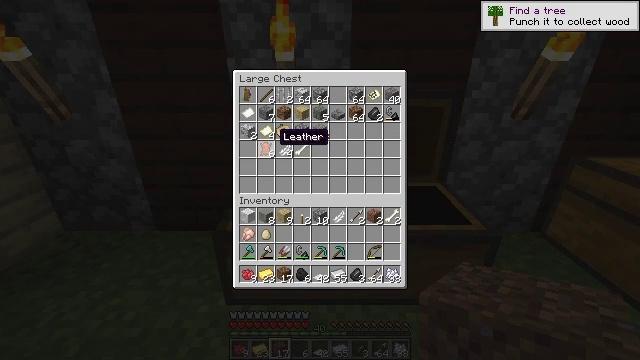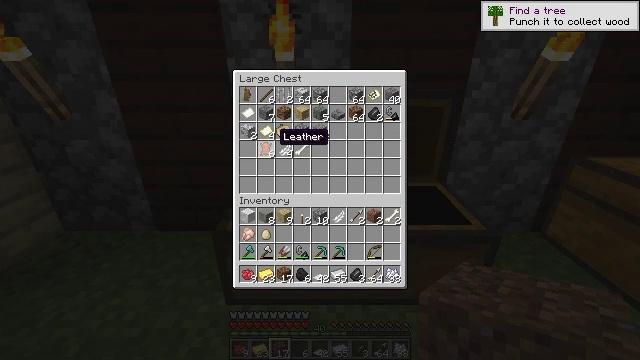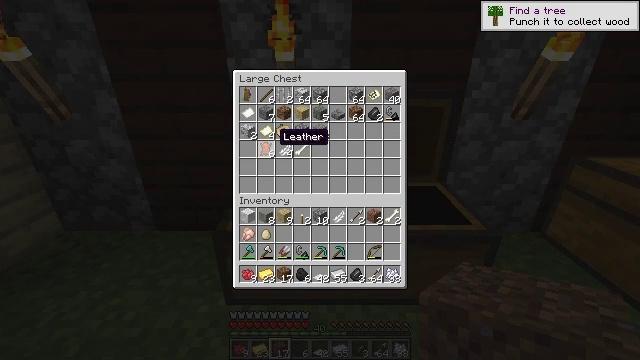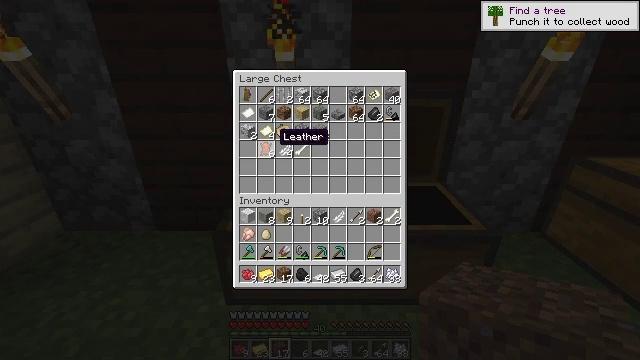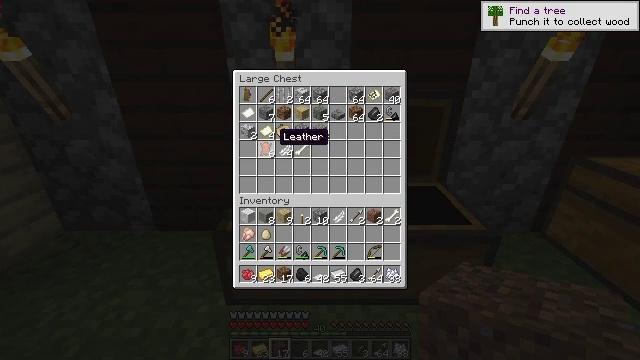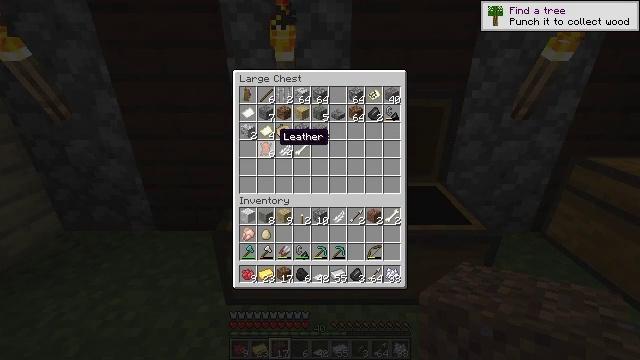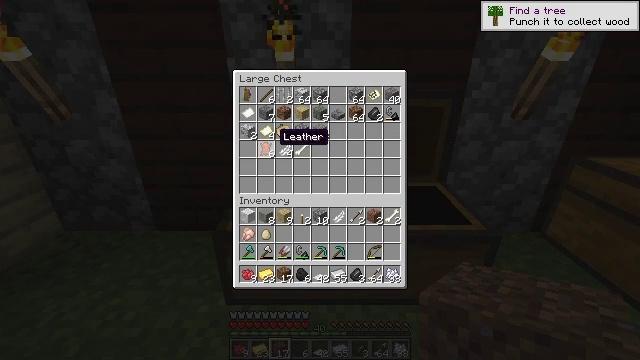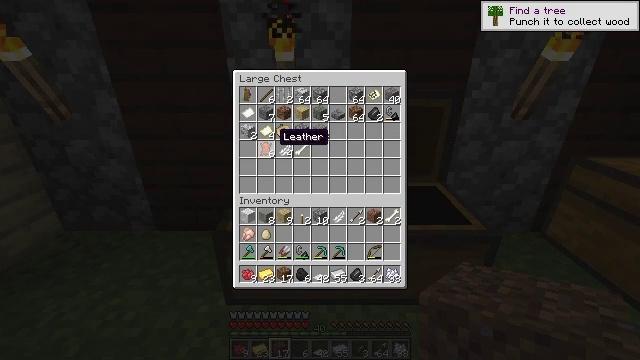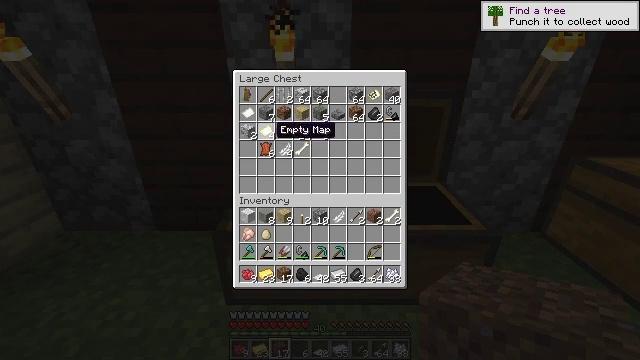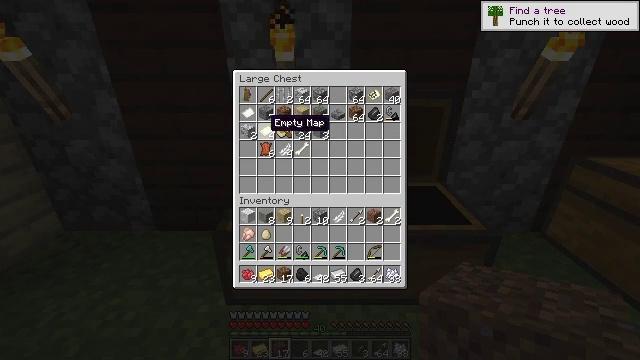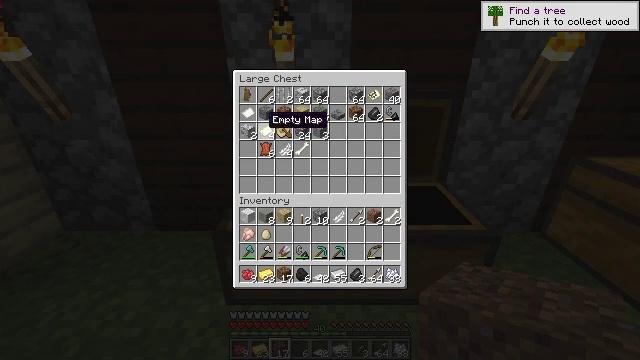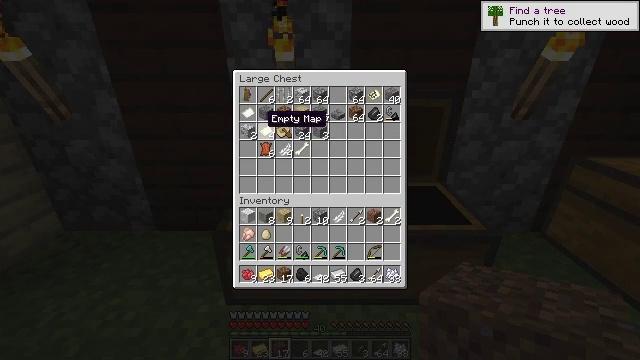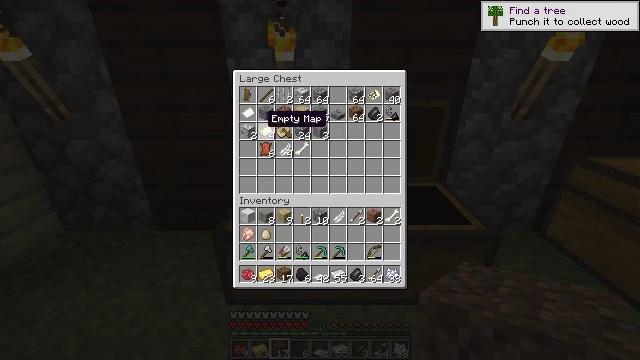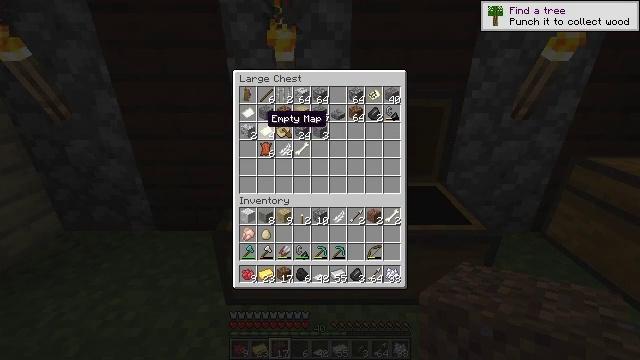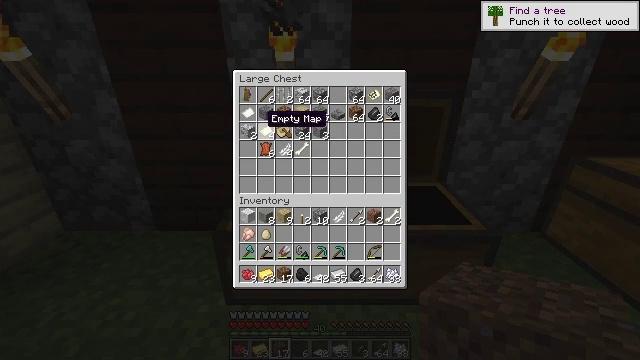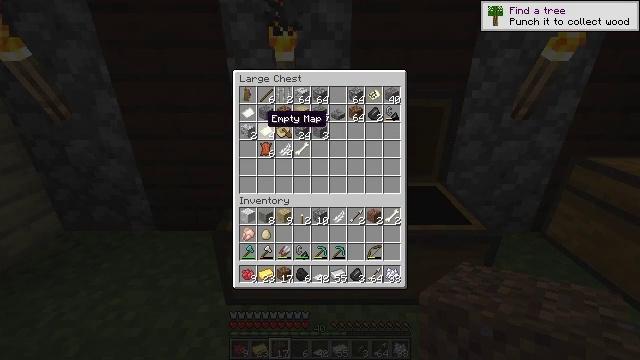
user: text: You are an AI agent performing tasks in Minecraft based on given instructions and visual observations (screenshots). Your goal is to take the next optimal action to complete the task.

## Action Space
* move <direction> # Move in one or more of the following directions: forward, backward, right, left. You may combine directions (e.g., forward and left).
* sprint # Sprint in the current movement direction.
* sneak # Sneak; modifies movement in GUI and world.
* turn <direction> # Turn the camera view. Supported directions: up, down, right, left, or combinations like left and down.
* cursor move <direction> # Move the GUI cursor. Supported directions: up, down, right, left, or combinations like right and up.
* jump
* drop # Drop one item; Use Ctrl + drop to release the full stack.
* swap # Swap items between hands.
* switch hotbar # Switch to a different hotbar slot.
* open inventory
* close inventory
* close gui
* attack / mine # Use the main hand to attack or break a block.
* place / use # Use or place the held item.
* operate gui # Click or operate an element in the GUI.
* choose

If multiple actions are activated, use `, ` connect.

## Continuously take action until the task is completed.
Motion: motion action
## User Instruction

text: Use the crafting table to make a gold block.
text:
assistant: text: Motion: sneak
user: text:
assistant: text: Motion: sneak
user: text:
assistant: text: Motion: sneak
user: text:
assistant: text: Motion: sneak
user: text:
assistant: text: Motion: sneak
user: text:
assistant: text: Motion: sneak
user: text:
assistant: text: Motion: sneak
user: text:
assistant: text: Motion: sneak, cursor move up
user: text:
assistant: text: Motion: sneak, cursor move up
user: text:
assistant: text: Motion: sneak
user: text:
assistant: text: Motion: sneak
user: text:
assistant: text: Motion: sneak
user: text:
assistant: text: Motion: sneak
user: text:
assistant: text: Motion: sneak
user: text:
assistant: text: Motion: sneak
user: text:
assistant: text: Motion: sneak
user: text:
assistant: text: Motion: sneak
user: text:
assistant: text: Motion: sneak
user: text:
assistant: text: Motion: sneak
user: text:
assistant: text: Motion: sneak
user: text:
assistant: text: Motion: sneak
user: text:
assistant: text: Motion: sneak
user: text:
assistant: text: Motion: sneak
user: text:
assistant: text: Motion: sneak
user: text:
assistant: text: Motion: sneak
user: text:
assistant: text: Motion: sneak
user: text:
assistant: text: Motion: sneak
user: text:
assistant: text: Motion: sneak
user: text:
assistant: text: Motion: sneak
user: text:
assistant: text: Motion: sneak